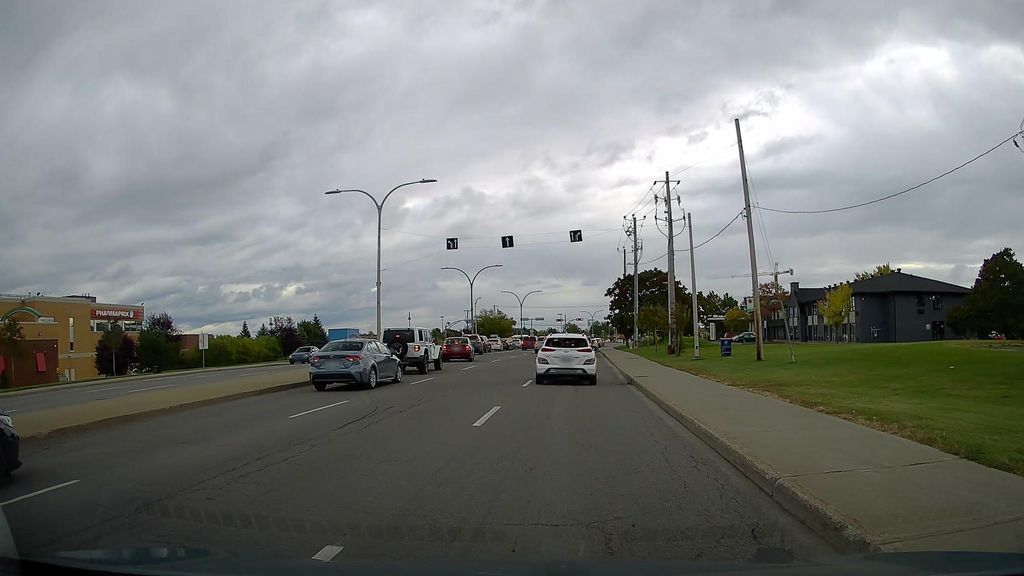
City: montreal